Question: My data set is as follows: which Indicates the movement of transport where 'T' Indicates it is moving, 'F' Indicates it is 'Stationary'
I want the data to classify as follows for further analysis. Need to derive the 'Class' based on the column 'Moving' and should be counted from '0' and when the moving value changes from 'T' to 'F' then again recounted from 'F' from '0'. Next column 'ID' is to group the Moving Set values from '0' to Increment level.

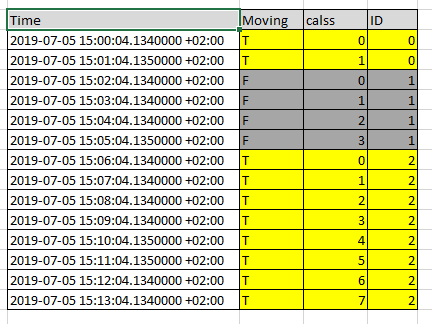
Answer: You can use Common Table Expression to achieve your goal:<URL>
First, you have to order your data by the movement date, and you can use ROW_NUMBER: <URL>
Here a sample request:
'''
;WITH orderedMovements AS
(
SELECT [Date], [Moving], ROW_NUMBER() OVER (PARTITION BY 1 ORDER BY [Date] ASC) AS [RowNum]
FROM [dbo].[movements]
), completedMovements AS
(
SELECT omo.[Date], omo.[Moving], 0 AS [Class], 0 AS [Id], omo.[RowNum] AS [RowNumBis]
FROM orderedMovements omo
WHERE [RowNum] = 1
UNION ALL
SELECT omo.[Date], omo.[Moving], IIF(cmo.[Moving] = omo.[Moving], cmo.[Class] + 1, 0) AS [Class], IIF(cmo.[Moving] = omo.[Moving], cmo.[Id], cmo.[Id] + 1) AS [Id], omo.[RowNum]
FROM orderedMovements omo
JOIN completedMovements cmo ON omo.[RowNum] = cmo.[RowNumBis] + 1
)
SELECT [Date], [Moving], [Class], [Id]
FROM completedMovements
OPTION (MAXRECURSION 100);
'''